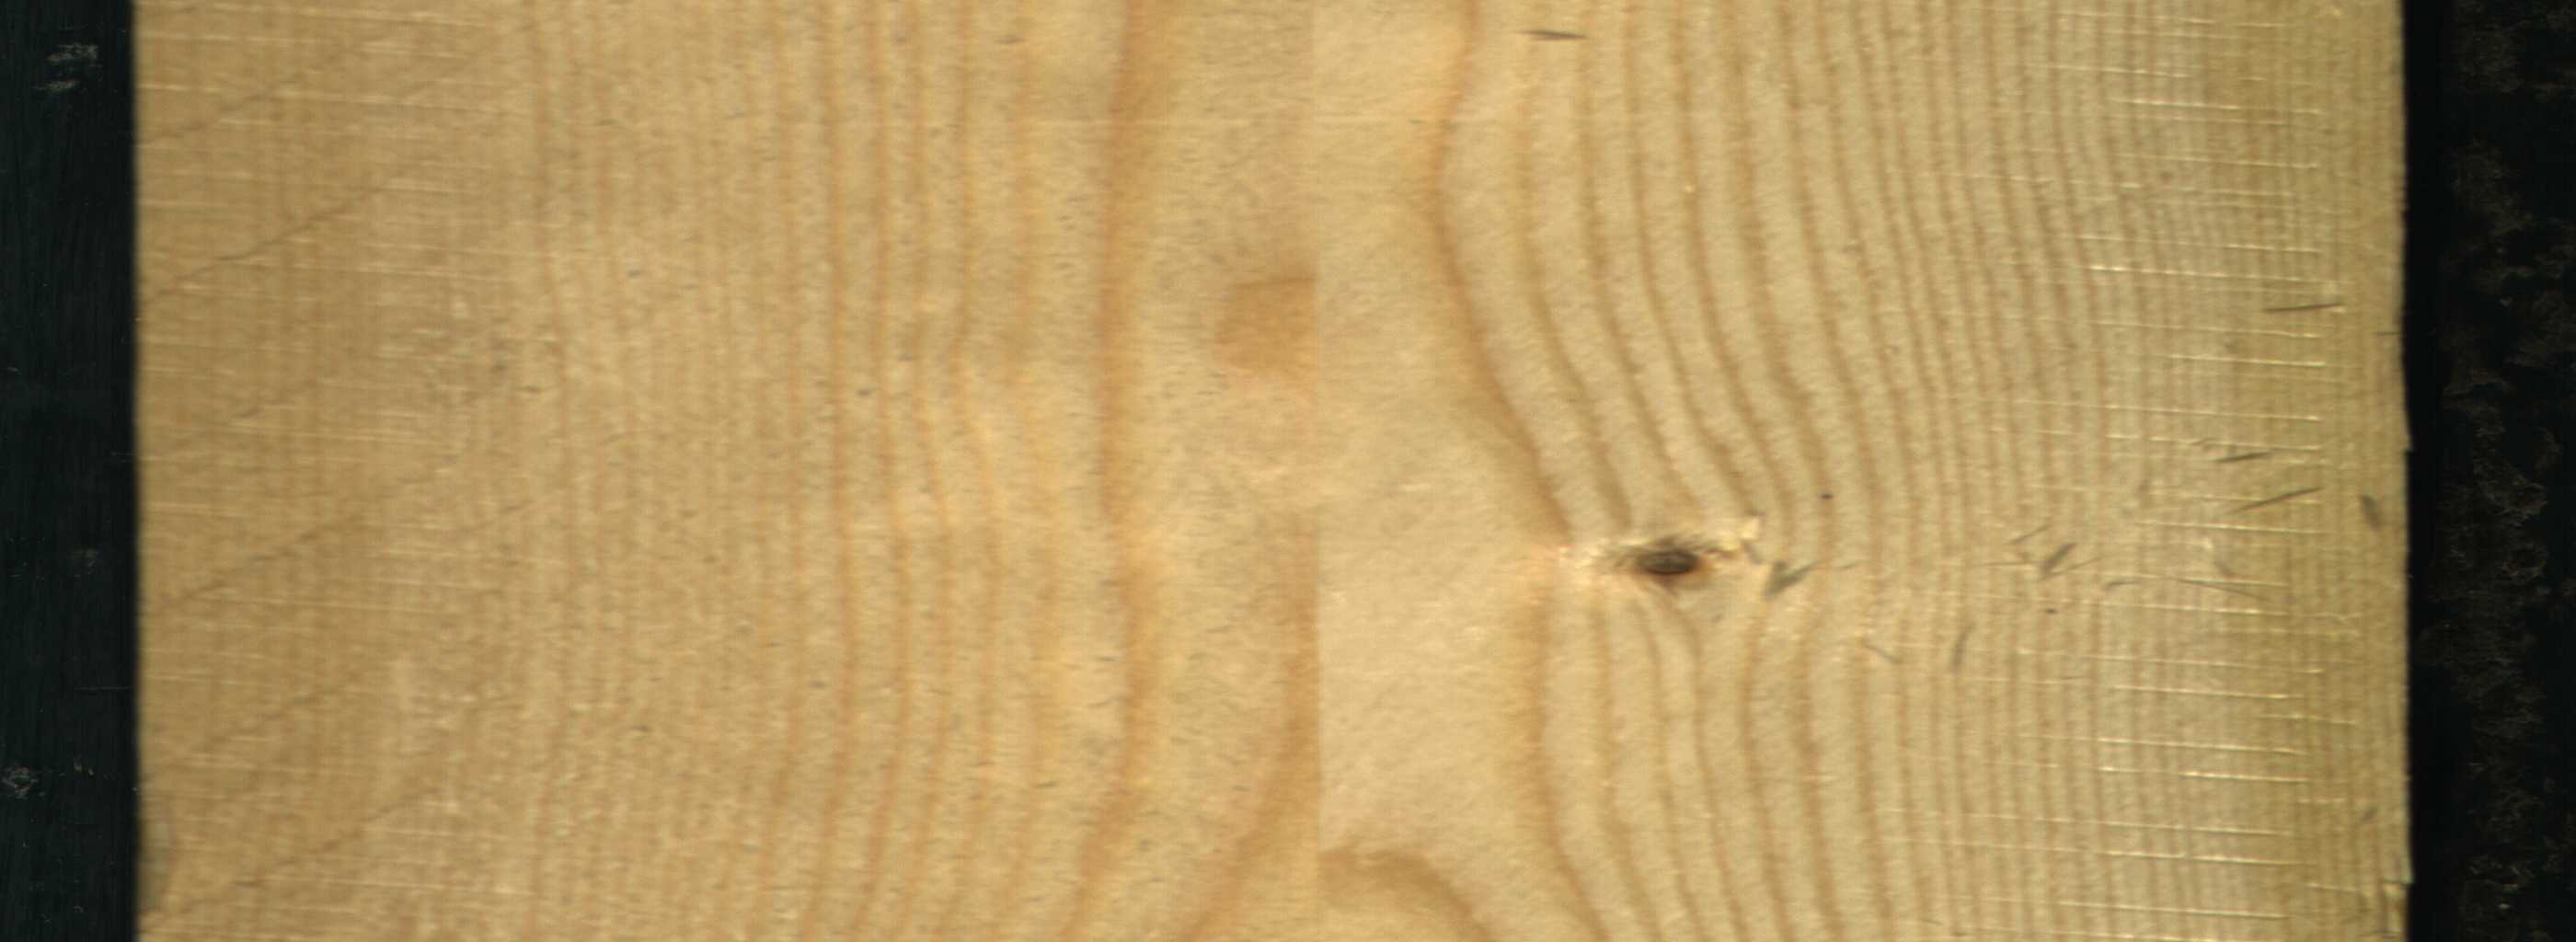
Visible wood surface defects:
Live_Knot